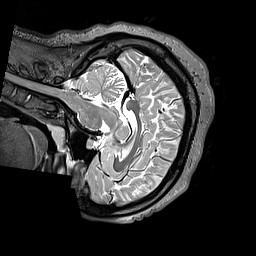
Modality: T2w
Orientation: sagittal
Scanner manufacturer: siemens
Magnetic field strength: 3 T
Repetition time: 3.2 s
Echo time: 0.406 s